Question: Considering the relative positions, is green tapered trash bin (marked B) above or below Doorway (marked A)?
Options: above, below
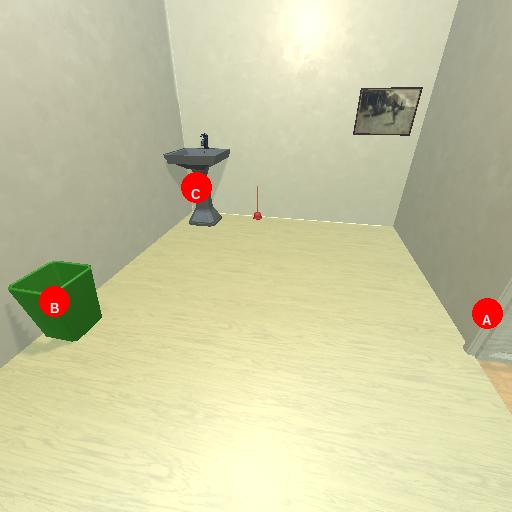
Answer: above